Question: In my Example i 've got 2 Sections with 1 Row at the Start. It someone clicks on the first row of a section i insert all other rows of this section:
'''
[tableView insertRowsAtIndexPaths:indexArray withRowAnimation:UITableViewRowAnimationTop];
'''
This works fine, but i need to update the Background of the first row. This works too, but i need to relayout the first row. I have tried setNeedsDisplay and setNeedsLayout, but it don't worked. A reloadDate shows the right background, but it destroys the sliding effect.
I know that i can update a Row with one of this:
'''
[tableView reloadRowsAtIndexPaths:indexArrayReload withRowAnimation:UITableViewRowAnimationFade];
[tableView reloadRowsAtIndexPaths:indexArrayReload withRowAnimation:UITableViewRowAnimationNone];
'''
But they change the hight of the Row temporary. I need a real fading effect or a reload without animation.
Here is the Picture of the Situation:

Edit: I 've made a video:
<URL>
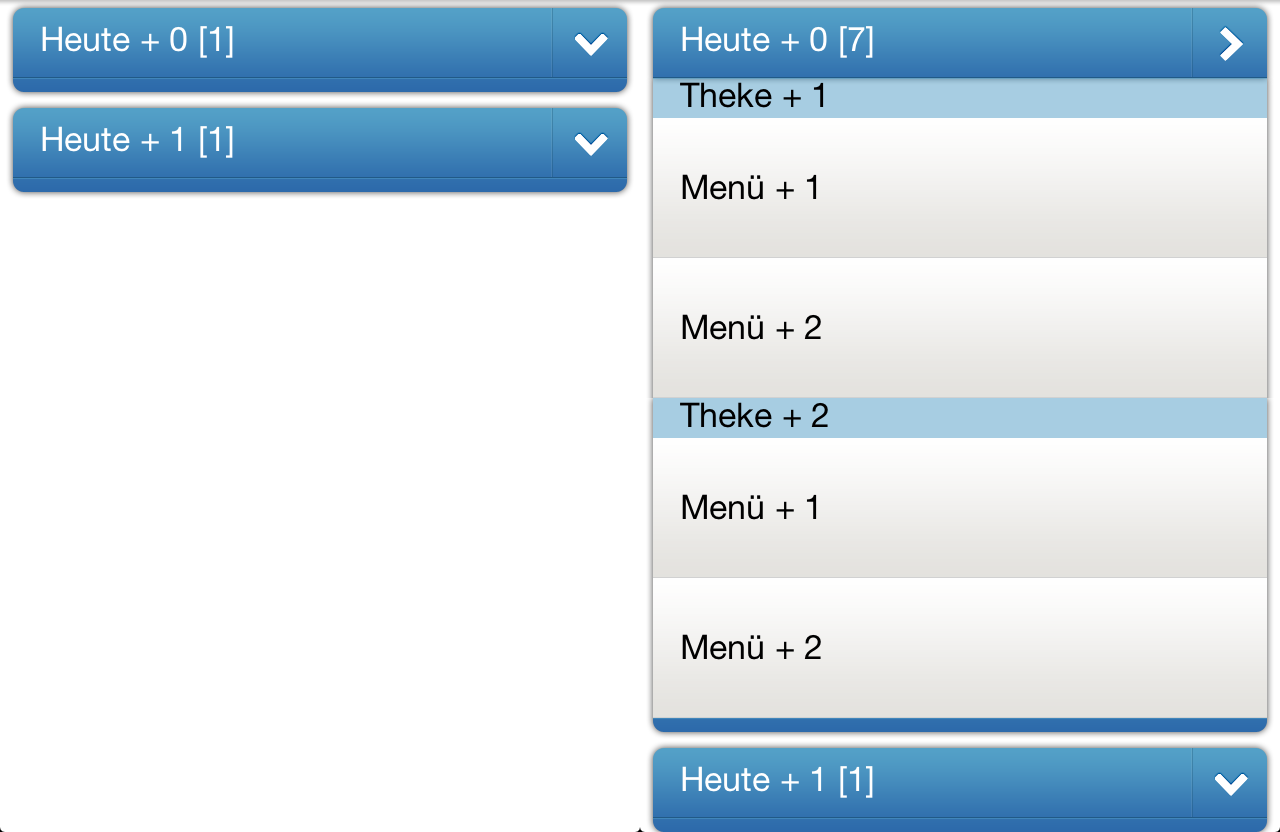
Answer: This is the solution:
'''
[tableView beginUpdates];
...
[tableView endUpdates];
'''
<URL>